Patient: sex M, age 45
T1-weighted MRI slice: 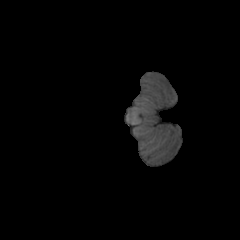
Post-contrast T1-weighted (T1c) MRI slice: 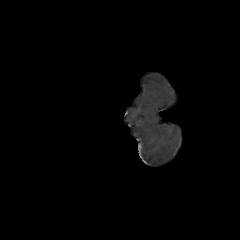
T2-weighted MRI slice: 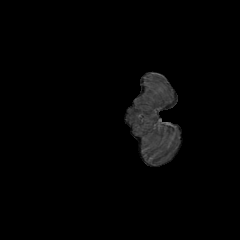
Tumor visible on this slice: no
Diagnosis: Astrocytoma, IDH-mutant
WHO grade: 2